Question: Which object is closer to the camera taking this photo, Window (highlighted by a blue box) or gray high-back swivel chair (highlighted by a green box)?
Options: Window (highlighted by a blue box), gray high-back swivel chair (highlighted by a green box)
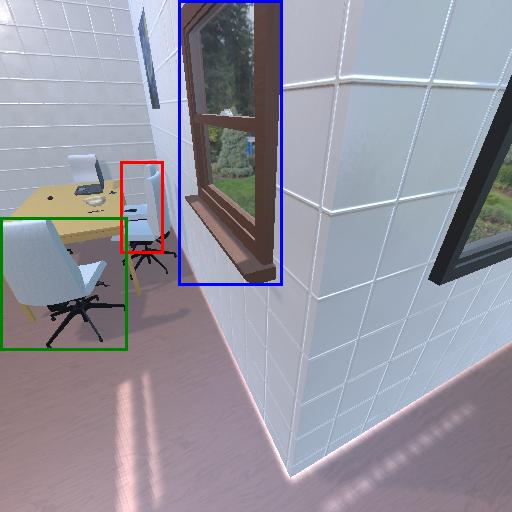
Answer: Window (highlighted by a blue box)